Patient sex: M
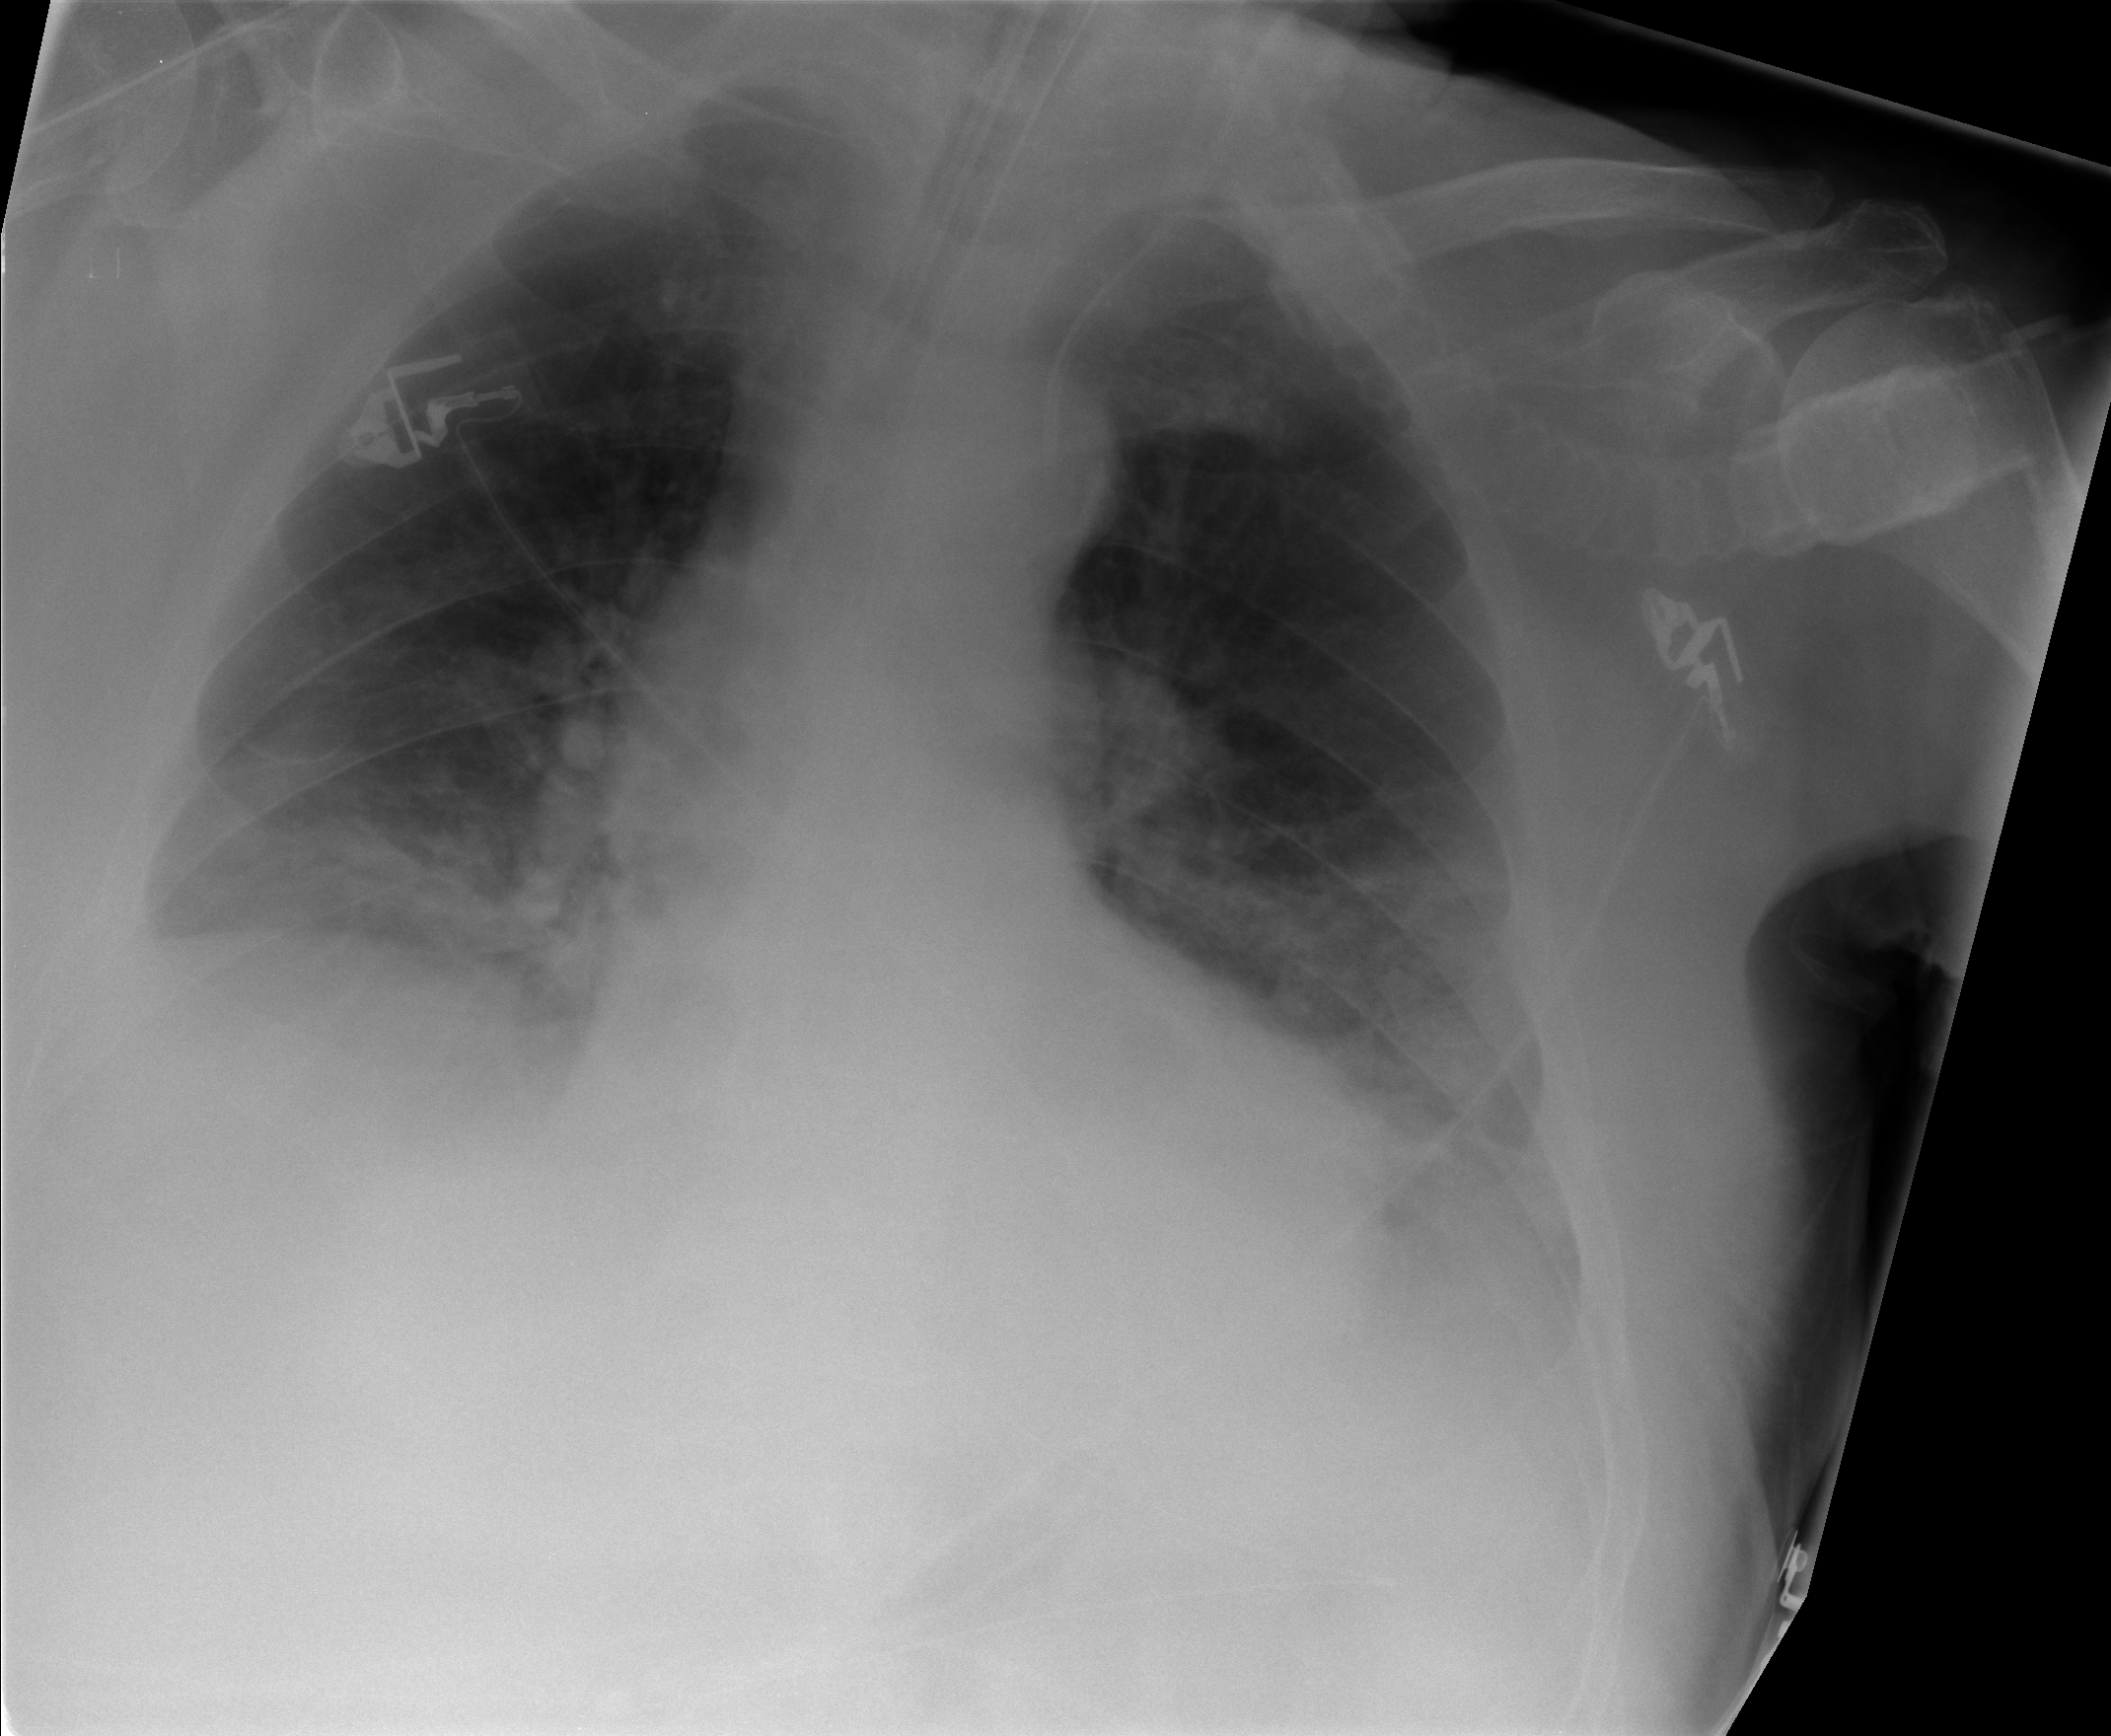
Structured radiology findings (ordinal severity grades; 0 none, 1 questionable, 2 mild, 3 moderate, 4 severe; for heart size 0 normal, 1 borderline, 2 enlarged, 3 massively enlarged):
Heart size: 0
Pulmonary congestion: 0
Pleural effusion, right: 0
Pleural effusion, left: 0
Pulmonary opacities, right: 2
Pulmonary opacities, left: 2
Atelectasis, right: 2
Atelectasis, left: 2